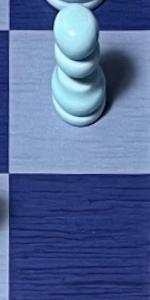
Label: Empty